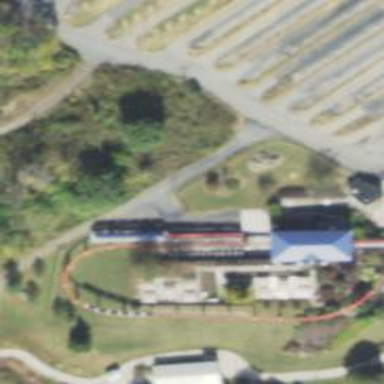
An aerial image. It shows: Siding service.